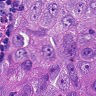
Metastatic tissue present: yes